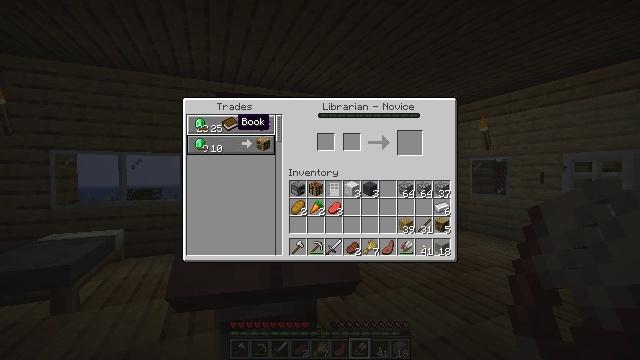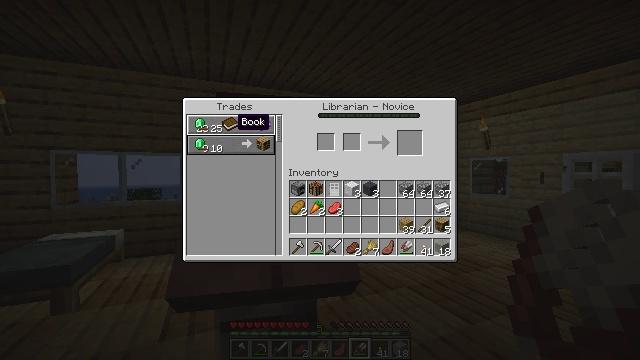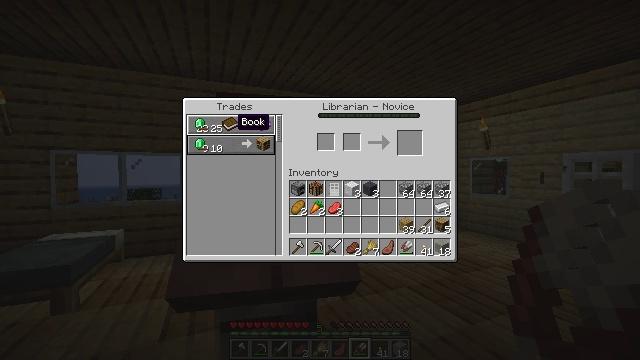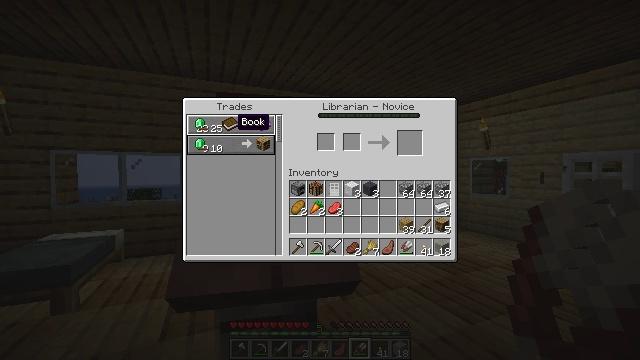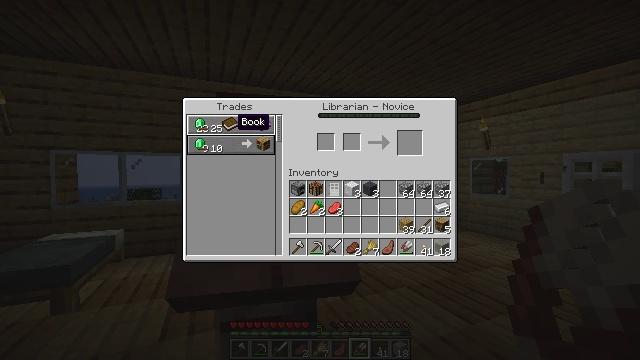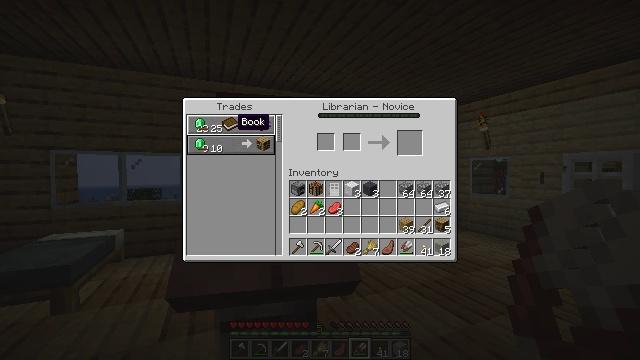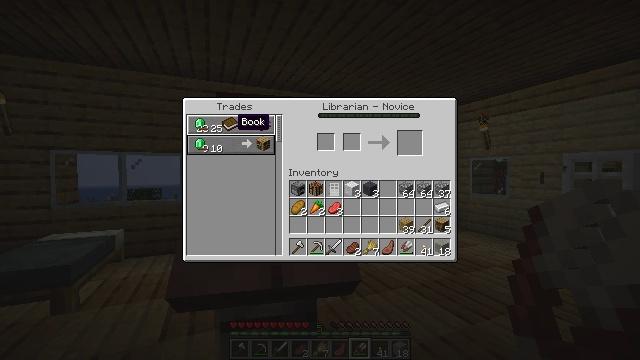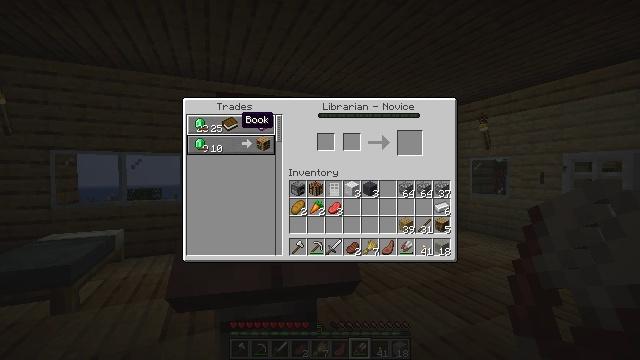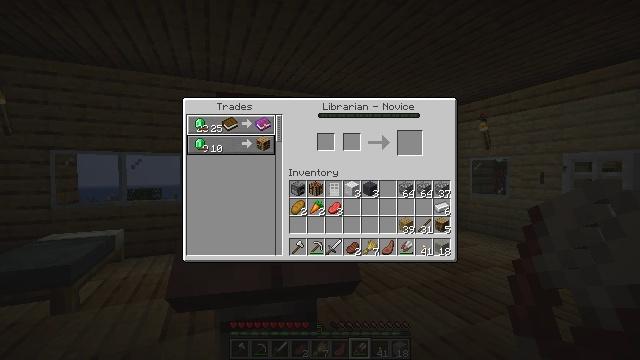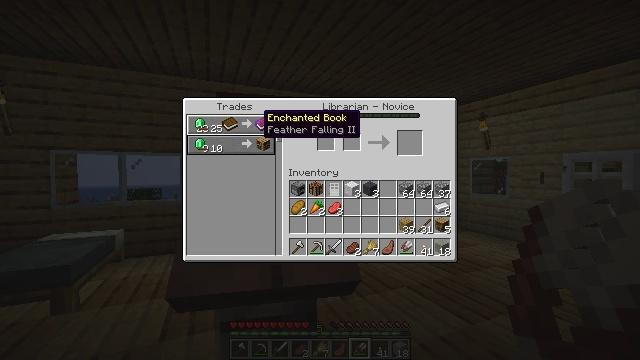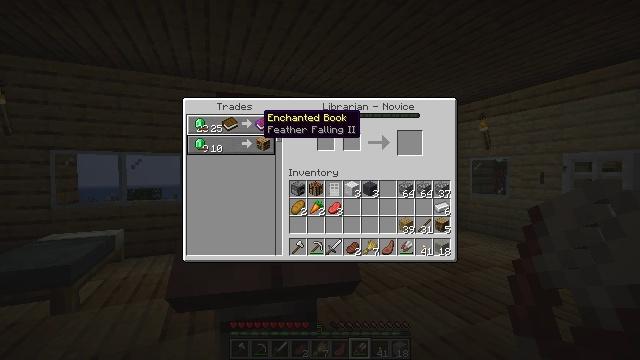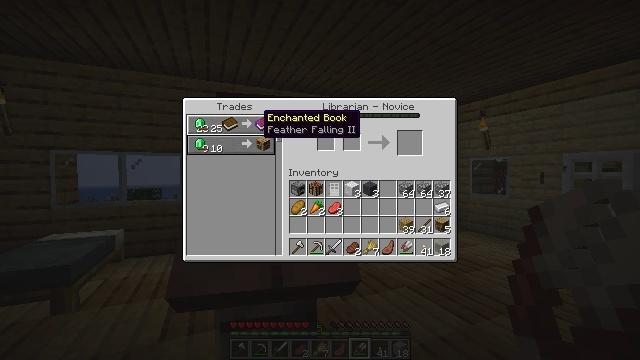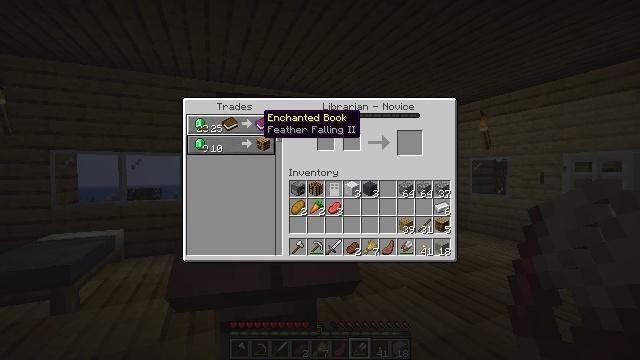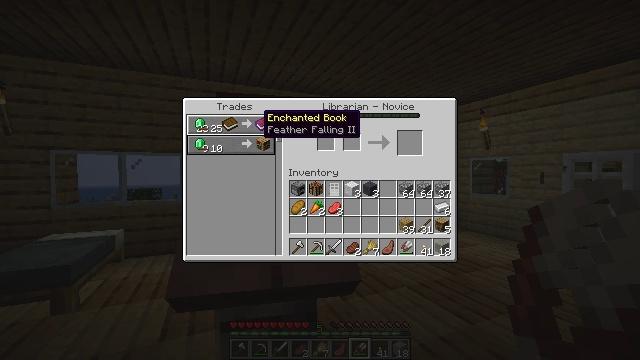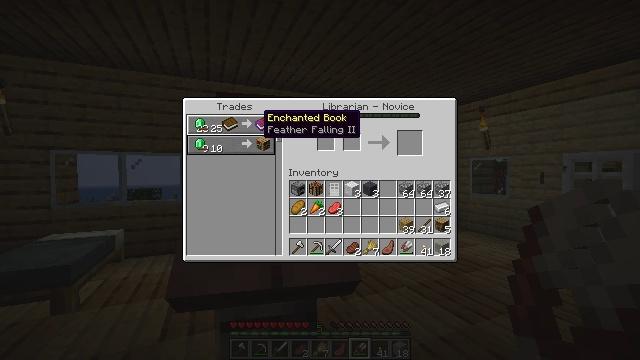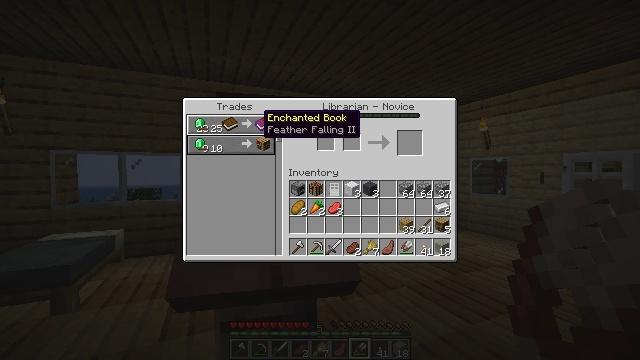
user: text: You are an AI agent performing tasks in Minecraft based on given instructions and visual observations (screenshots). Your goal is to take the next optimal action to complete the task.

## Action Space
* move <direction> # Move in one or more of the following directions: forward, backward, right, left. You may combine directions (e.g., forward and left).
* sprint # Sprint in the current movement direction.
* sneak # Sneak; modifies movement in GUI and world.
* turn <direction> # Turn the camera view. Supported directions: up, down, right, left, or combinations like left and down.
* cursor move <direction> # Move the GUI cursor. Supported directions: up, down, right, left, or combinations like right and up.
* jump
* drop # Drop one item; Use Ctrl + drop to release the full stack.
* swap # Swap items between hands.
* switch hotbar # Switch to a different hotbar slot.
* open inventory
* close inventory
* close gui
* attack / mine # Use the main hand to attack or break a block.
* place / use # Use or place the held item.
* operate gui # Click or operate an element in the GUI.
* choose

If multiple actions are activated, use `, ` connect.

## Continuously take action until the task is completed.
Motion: motion action
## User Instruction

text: Combine wool and wooden planks to make a gray bed.
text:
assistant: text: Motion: no_op
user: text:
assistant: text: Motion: no_op
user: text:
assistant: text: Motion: no_op
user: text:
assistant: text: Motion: no_op
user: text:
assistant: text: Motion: no_op
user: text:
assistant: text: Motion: no_op
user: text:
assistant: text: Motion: no_op
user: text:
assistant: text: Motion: cursor move right
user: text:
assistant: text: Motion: cursor move right
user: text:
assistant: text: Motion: no_op
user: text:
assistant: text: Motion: no_op
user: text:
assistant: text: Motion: no_op
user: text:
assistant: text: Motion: no_op
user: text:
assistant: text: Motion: no_op
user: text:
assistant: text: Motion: no_op
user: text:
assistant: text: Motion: no_op
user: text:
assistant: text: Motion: no_op
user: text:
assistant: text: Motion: no_op
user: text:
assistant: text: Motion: no_op
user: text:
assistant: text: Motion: no_op
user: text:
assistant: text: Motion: no_op
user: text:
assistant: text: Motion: no_op
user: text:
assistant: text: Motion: no_op
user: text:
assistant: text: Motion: no_op
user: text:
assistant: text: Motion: no_op
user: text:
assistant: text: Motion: no_op
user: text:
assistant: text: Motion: no_op
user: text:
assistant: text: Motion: no_op
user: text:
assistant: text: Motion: no_op
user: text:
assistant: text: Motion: no_op